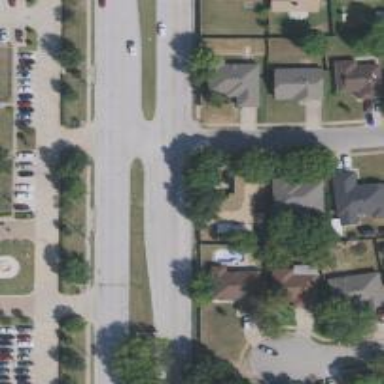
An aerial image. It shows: Secondary road.